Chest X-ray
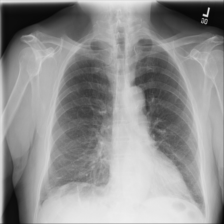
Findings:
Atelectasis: negative
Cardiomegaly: negative
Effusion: negative
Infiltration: negative
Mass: negative
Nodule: negative
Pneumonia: negative
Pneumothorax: negative
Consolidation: positive
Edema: negative
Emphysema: negative
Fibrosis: negative
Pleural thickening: negative
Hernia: negative